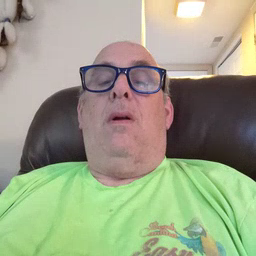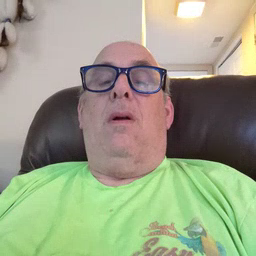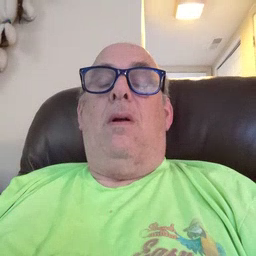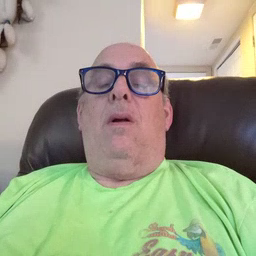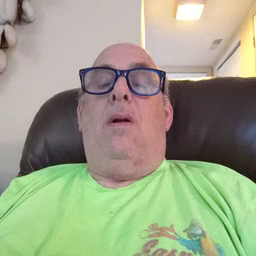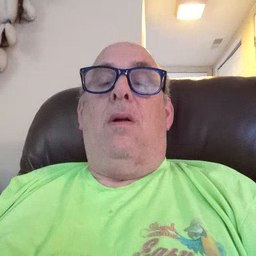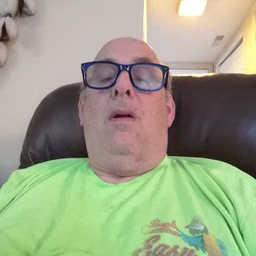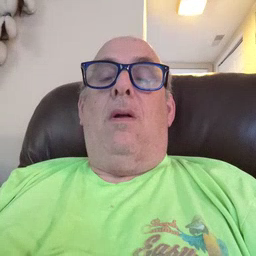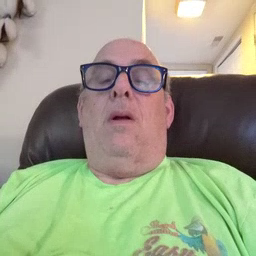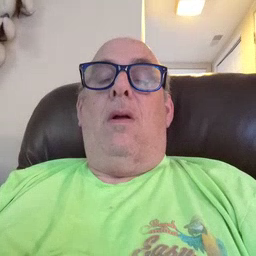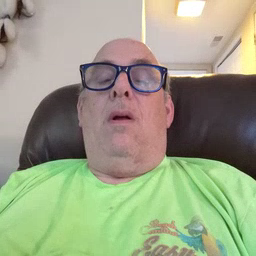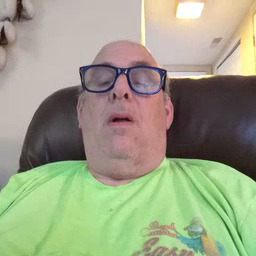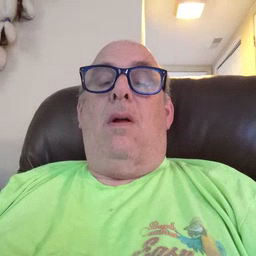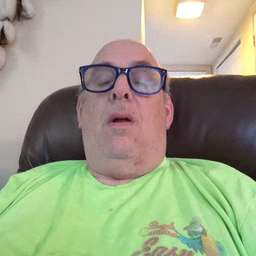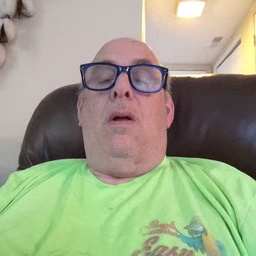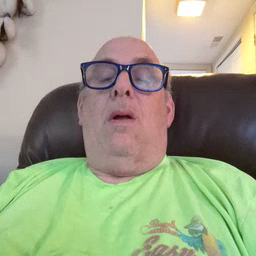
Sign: cat